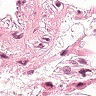
Metastatic tissue present: no